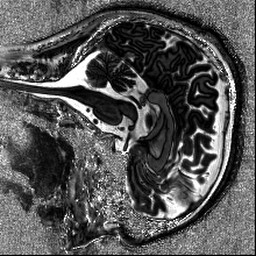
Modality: MP2RAGE
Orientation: sagittal
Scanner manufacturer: siemens
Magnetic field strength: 6.98 T
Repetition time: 4.73 s
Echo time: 0.00191 s